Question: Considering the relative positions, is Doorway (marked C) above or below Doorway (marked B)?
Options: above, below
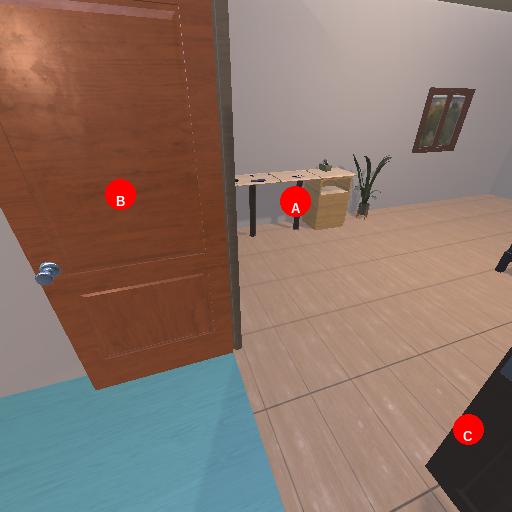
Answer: above